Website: ulta-beauty
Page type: customer-info-address
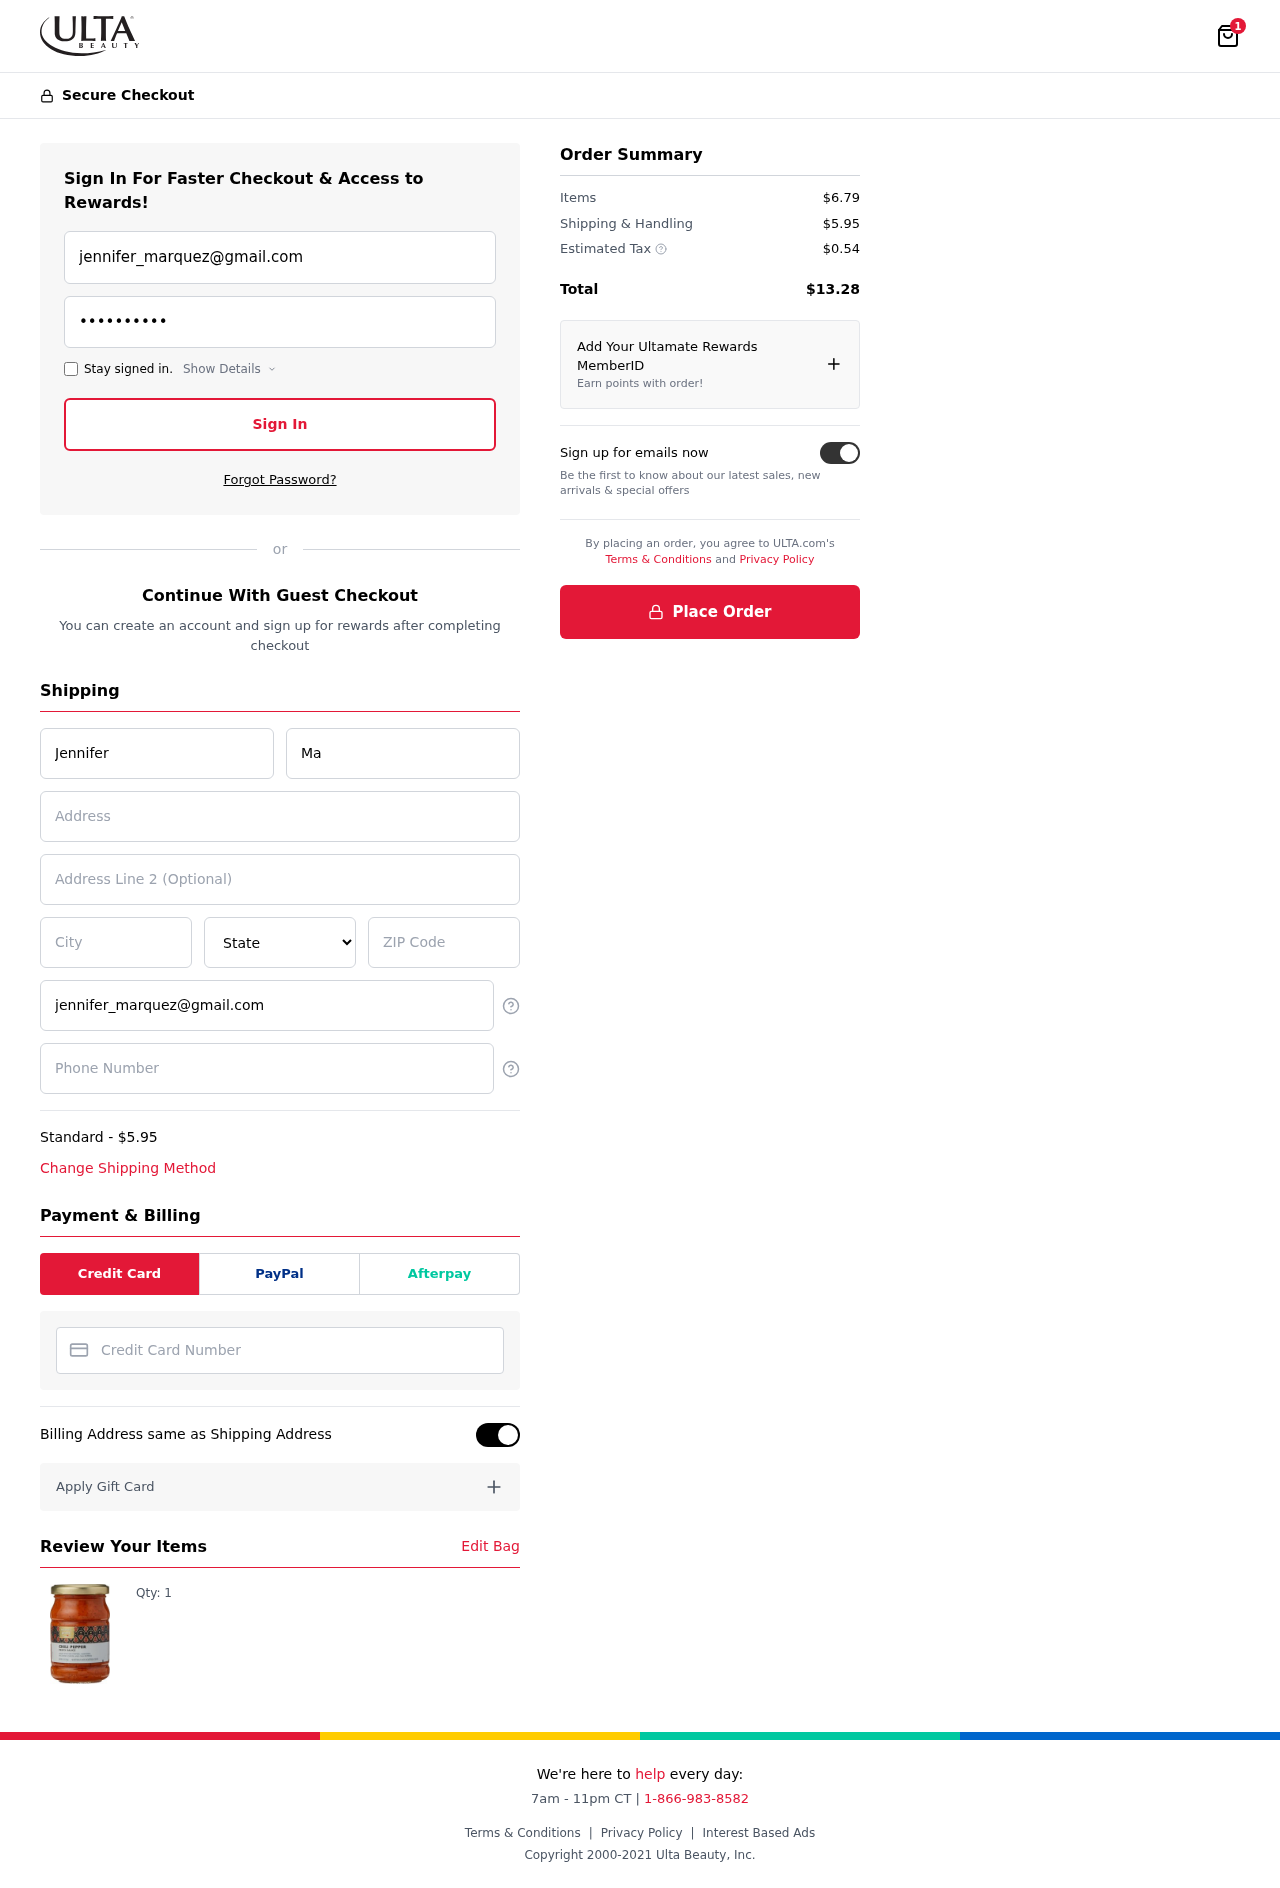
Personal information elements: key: PII_CARD_NUMBER
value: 5264 0767 0277 5834
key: PII_CITY
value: Weaverburgh
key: PII_EMAIL
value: jennifer_marquez@gmail.com
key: PII_FIRSTNAME
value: Jennifer
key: PII_LASTNAME
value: Marquez
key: PII_PHONE
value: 7835991416
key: PII_POSTCODE
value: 01610
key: PII_STATE
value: New Mexico
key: PII_STREET
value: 1413 Cox Mission
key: PII_STREET2
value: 4701 Juarez Mountain Suite 488
Product elements: key: PRODUCT1_QUANTITY
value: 1
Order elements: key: ORDER_NUM_ITEMS
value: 1
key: ORDER_SHIPPING_COST
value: $5.95
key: ORDER_ITEMS_TOTAL
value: $6.79
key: ORDER_SHIPPING_COST2
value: $5.95
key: ORDER_TAX
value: $0.54
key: ORDER_TOTAL
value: $13.28